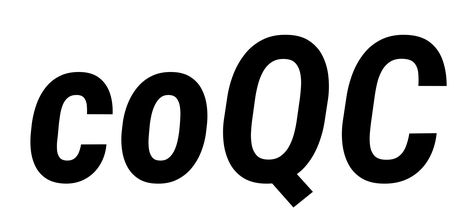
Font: Roboto-Italic_Condensed_Bold_Italic